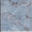
Piece: xx